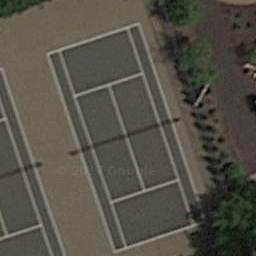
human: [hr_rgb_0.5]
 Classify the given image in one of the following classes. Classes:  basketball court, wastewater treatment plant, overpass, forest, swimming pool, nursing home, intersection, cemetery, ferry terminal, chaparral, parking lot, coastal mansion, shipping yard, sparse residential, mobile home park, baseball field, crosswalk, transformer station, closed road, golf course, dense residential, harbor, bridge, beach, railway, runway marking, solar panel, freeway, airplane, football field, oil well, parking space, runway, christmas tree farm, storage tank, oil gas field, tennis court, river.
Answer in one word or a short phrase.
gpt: tennis court